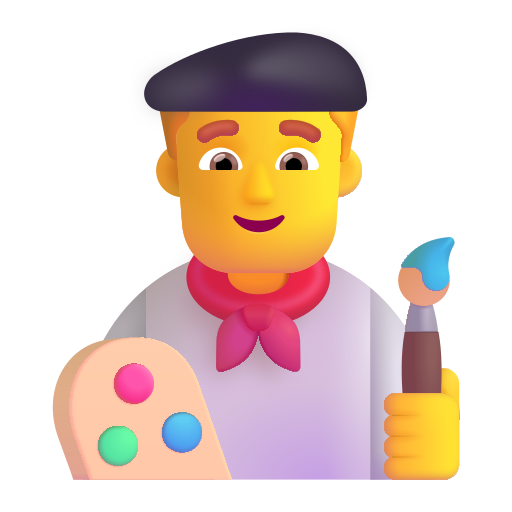
man artist color default